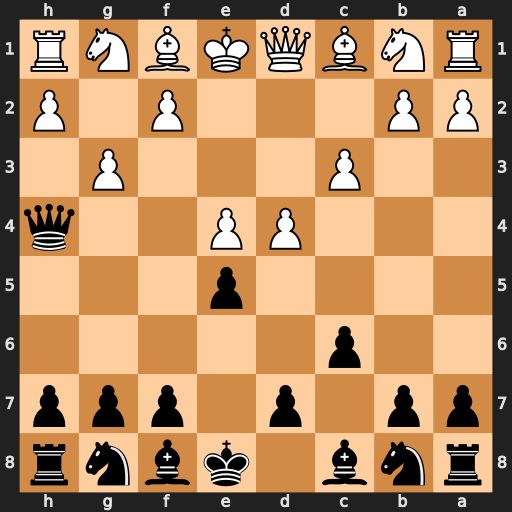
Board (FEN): rnb1kbnr/pp1p1ppp/2p5/4p3/3PP2q/2P3P1/PP3P1P/RNBQKBNR
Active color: b
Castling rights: KQkq
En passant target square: -
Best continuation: Qxe4+ Qe2 Qxh1